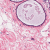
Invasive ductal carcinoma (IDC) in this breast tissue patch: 0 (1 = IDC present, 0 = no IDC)